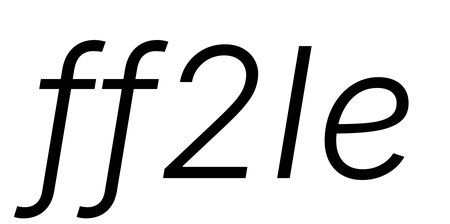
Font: Inter-Italic_Light_Italic